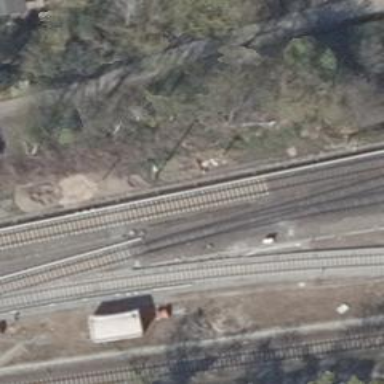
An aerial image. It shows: Railway switch with the turnout pointing to the right.